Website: apple
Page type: customer-info-address
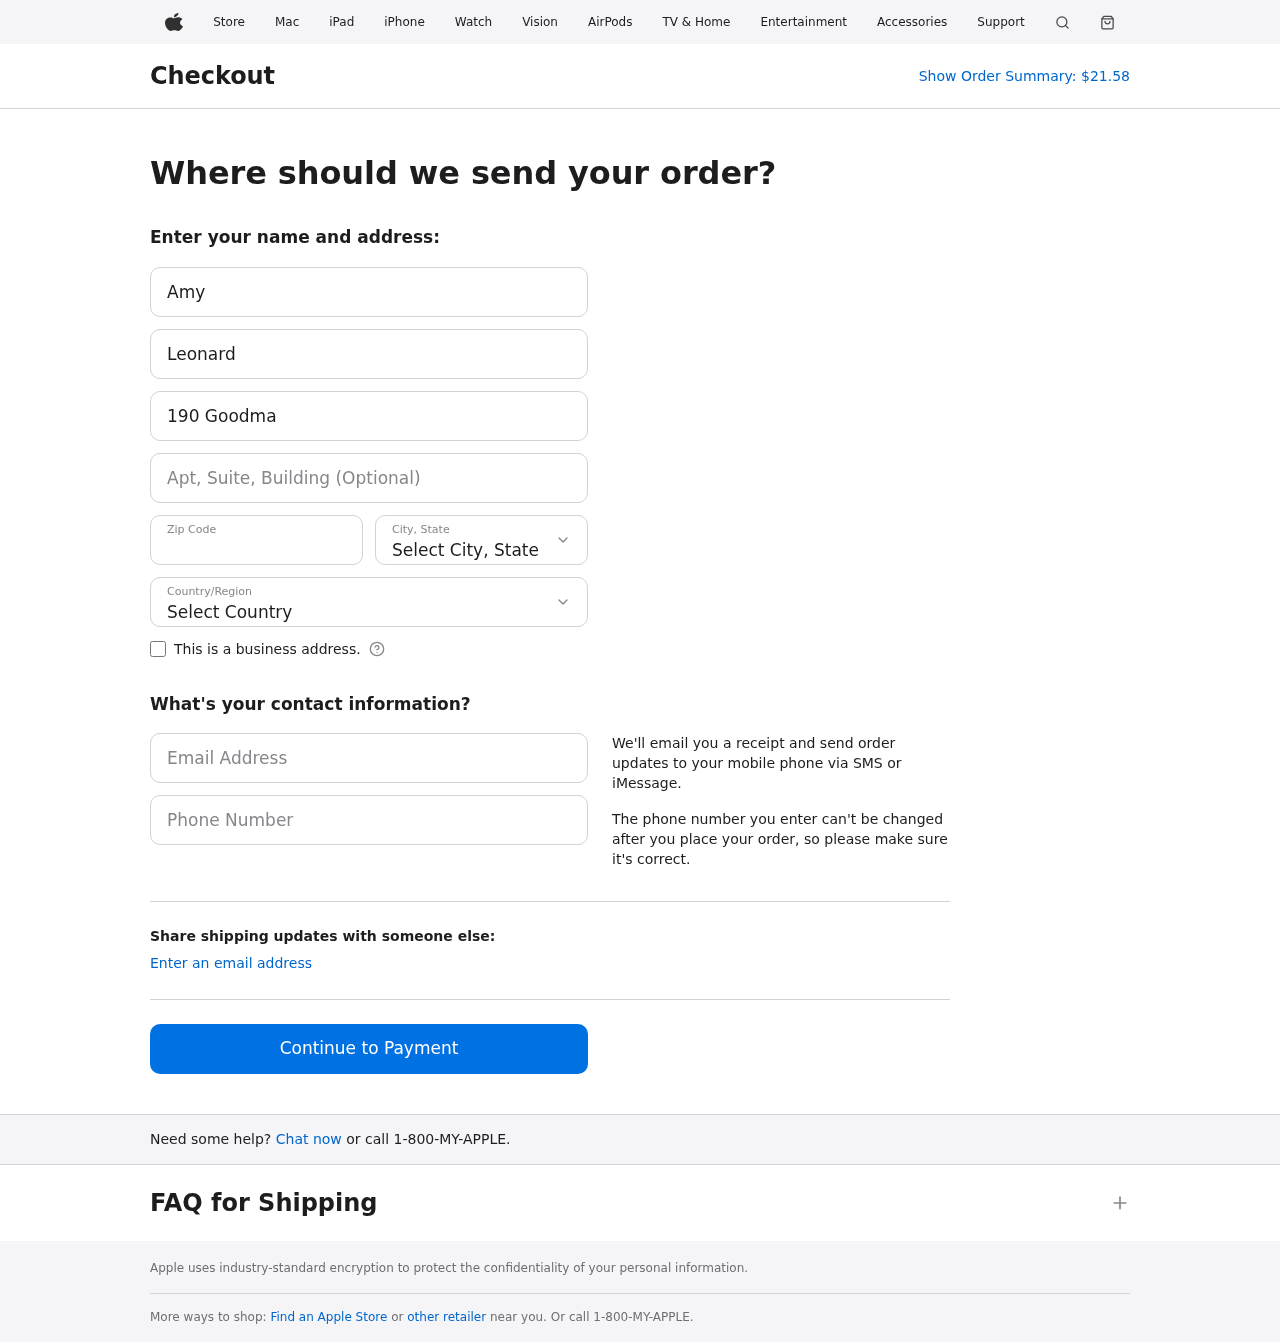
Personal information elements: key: PII_CITY_STATE
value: Stacyfort, TN
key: PII_COUNTRY
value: United States
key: PII_EMAIL
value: amy_leonard@gmail.com
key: PII_FIRSTNAME
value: Amy
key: PII_LASTNAME
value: Leonard
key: PII_PHONE
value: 6598659164
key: PII_POSTCODE
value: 52410
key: PII_STREET
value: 190 Goodman Greens Apt. 512
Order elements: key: ORDER_TOTAL
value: $21.58